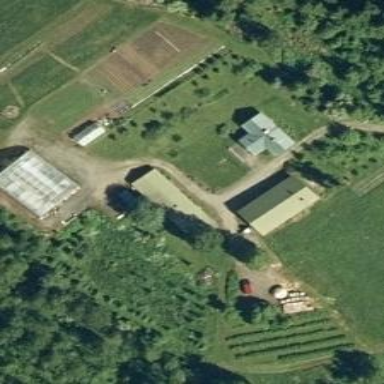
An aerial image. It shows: Farmyard area.